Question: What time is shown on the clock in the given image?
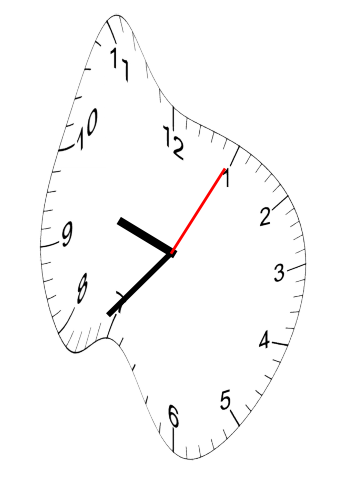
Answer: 09:37:05